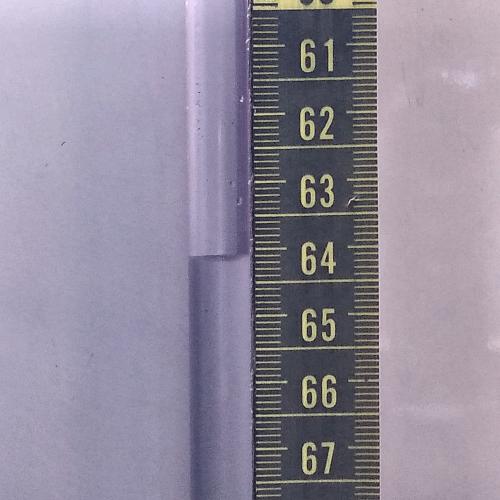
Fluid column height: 64.1 cm